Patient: sex M, age 49
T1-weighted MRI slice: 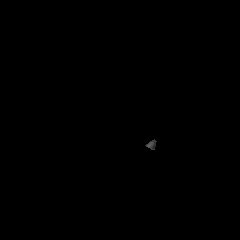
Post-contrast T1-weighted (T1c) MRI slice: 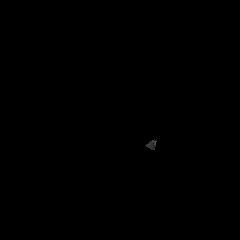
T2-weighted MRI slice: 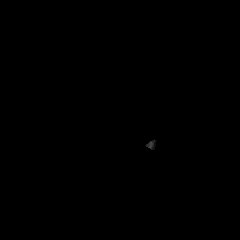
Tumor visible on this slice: no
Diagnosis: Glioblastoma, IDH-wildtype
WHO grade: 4